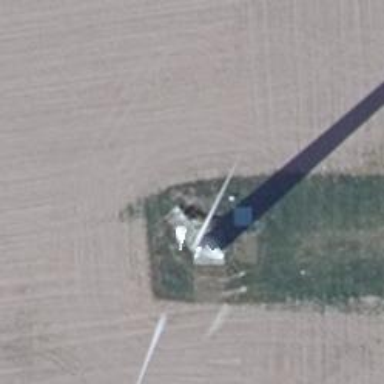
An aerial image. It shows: Wind turbine generating power.